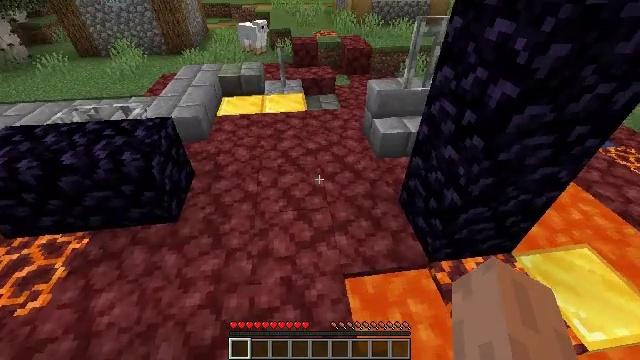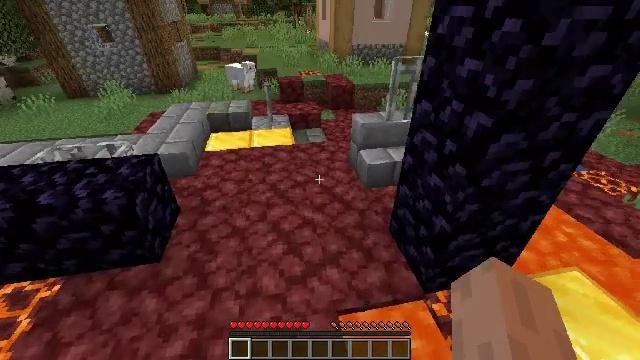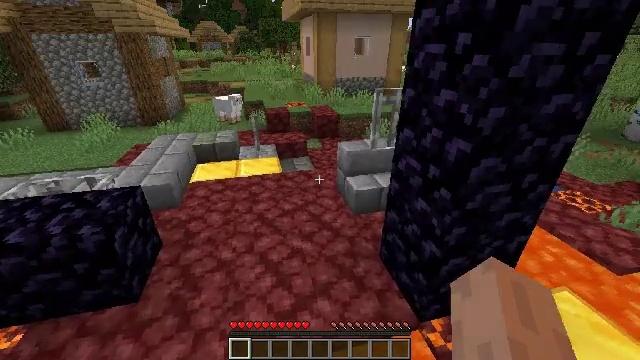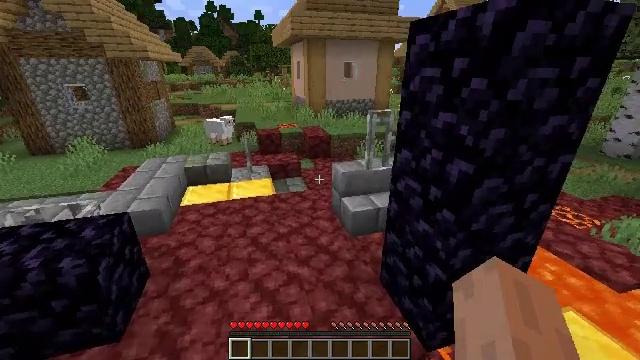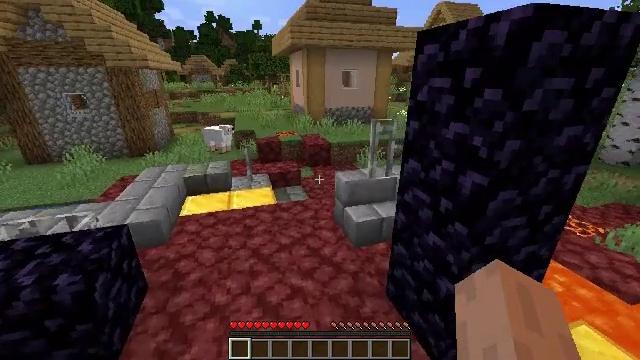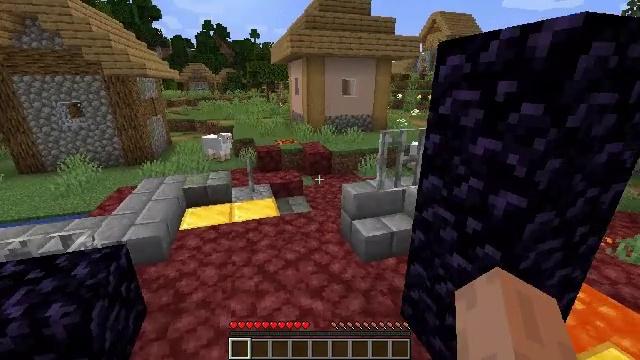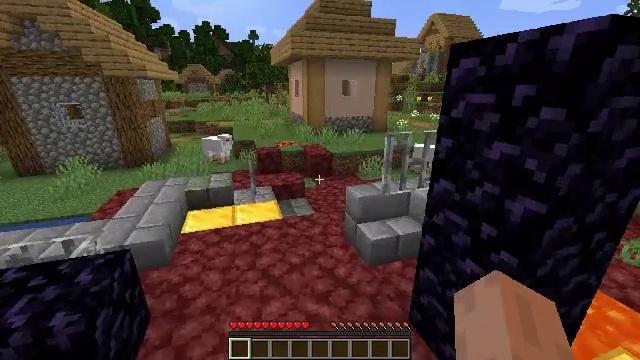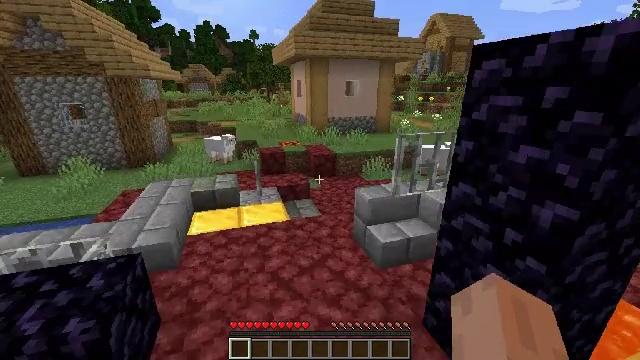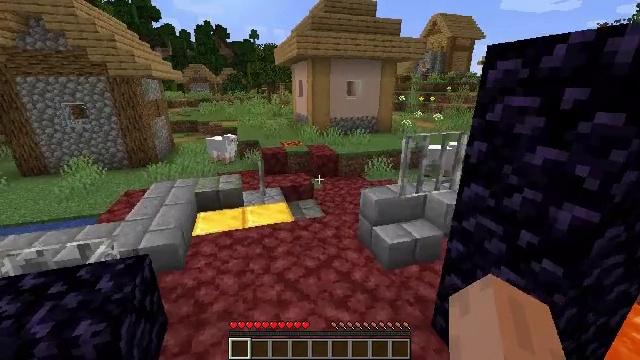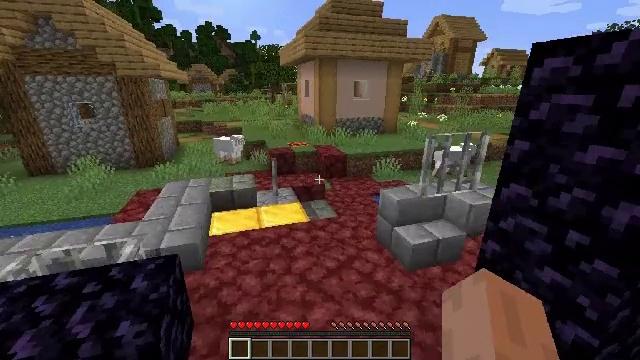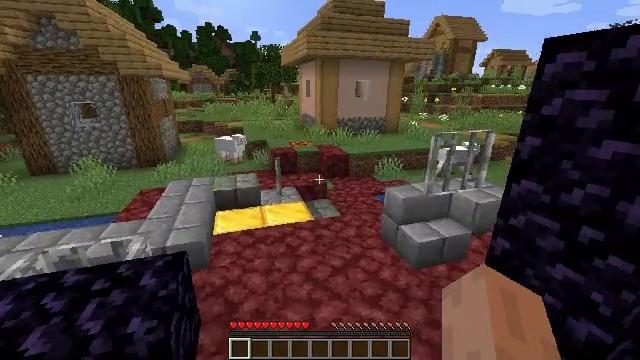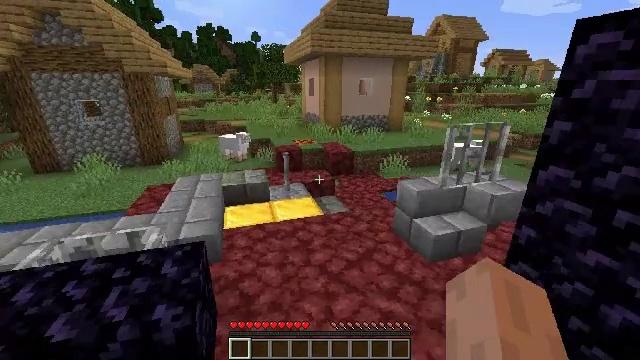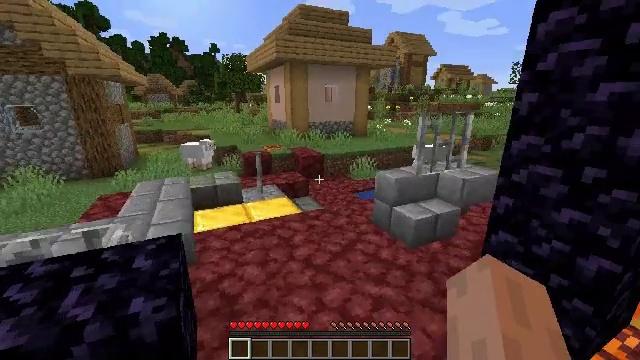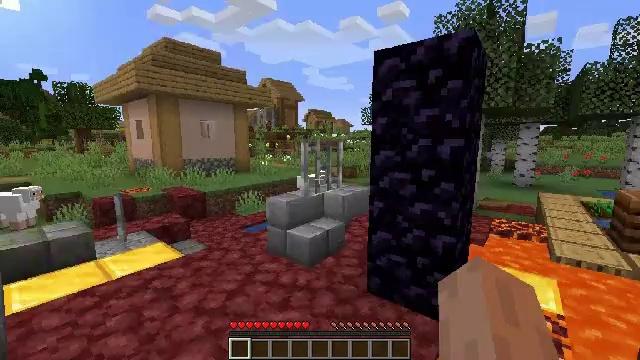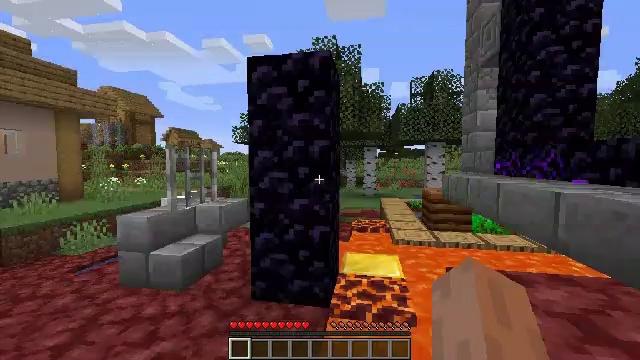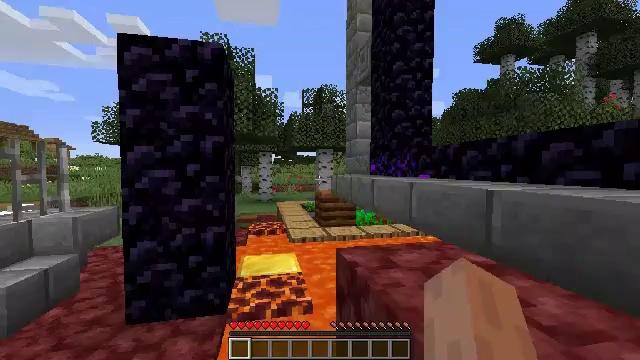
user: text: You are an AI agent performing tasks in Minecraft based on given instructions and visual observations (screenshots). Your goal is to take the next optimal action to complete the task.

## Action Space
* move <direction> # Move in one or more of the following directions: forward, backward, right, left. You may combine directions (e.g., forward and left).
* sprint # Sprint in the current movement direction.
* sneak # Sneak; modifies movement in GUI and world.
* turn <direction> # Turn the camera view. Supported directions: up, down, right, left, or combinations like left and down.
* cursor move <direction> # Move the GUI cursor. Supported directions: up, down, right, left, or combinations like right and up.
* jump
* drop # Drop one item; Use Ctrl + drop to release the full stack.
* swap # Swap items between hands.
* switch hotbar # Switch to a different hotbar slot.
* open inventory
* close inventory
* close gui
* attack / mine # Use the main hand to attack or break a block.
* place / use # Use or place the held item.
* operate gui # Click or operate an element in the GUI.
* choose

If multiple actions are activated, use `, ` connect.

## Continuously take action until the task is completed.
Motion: motion action
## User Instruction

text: Kill mobs.
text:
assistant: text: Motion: turn right and up
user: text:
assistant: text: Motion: turn right and up
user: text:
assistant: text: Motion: move forward and move left, turn right and up
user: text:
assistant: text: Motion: move forward and move left, turn up
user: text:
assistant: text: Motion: move forward and move left, turn up
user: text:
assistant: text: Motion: move left
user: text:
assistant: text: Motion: move left
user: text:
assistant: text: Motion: move left
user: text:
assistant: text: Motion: move left
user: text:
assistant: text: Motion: move left
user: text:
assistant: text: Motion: move left
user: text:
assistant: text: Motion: turn right and up
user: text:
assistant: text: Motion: turn right and up
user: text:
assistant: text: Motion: turn right and up
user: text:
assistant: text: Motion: turn right and up
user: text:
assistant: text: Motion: turn right and down
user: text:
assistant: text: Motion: no_op
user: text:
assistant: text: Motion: turn left and down
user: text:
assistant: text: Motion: turn down
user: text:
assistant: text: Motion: turn right and down
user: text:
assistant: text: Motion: turn right and up
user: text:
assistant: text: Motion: no_op
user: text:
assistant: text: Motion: no_op
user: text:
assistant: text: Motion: turn right and up
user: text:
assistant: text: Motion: turn right and up
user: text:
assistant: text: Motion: turn right and up
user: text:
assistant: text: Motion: turn right and up
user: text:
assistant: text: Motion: turn right and up
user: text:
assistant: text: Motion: turn right and up
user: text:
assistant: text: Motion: turn right